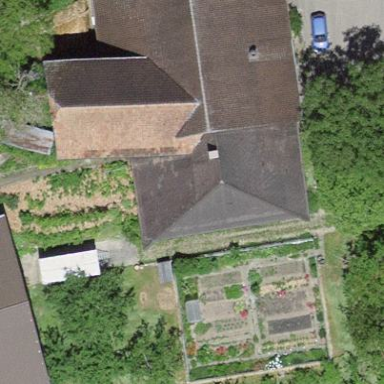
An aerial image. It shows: Farm building.